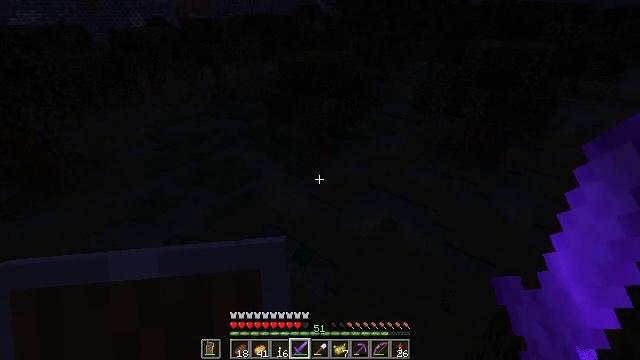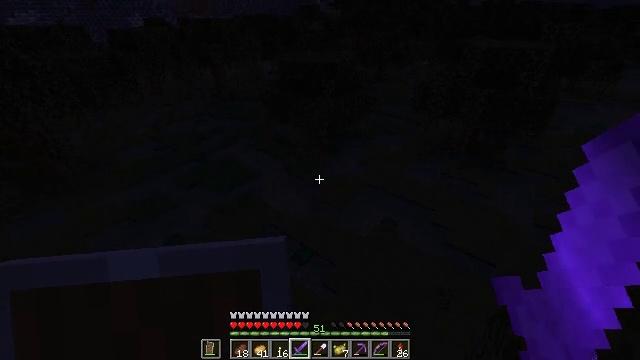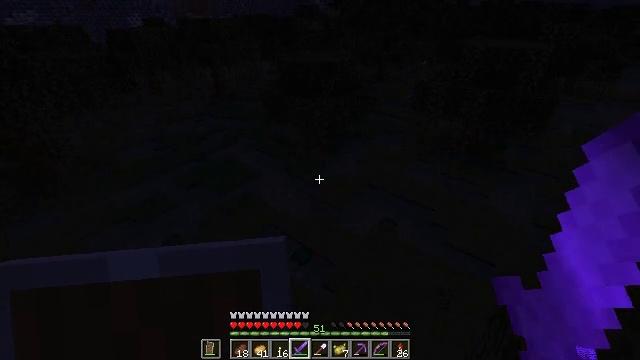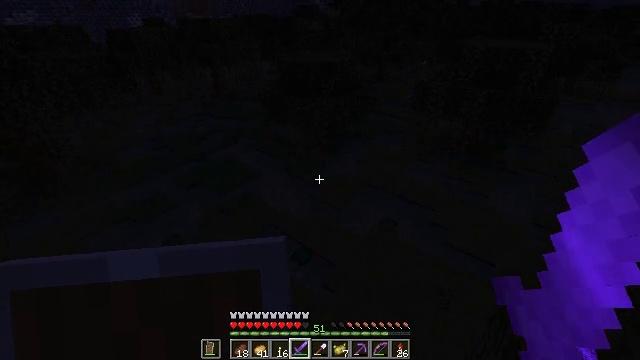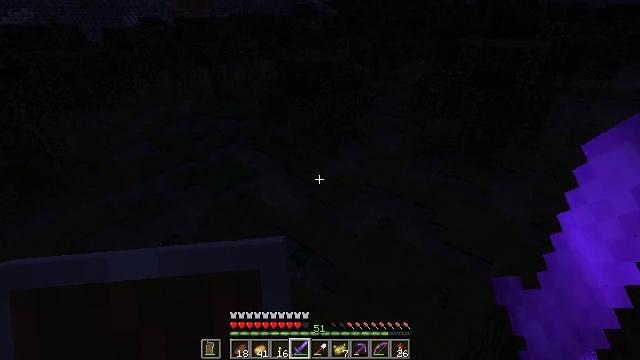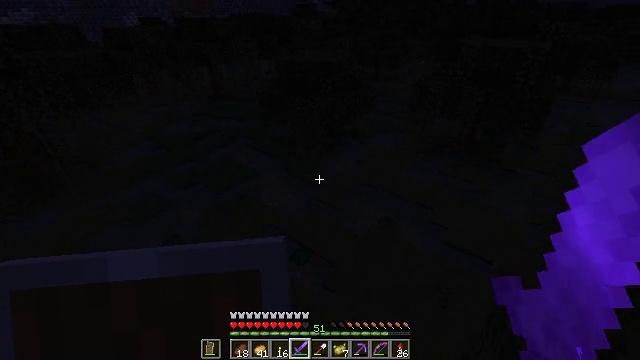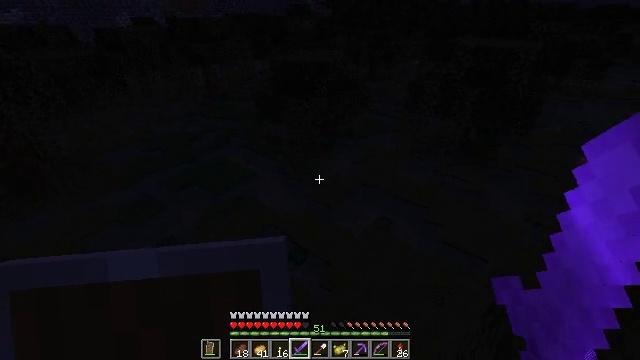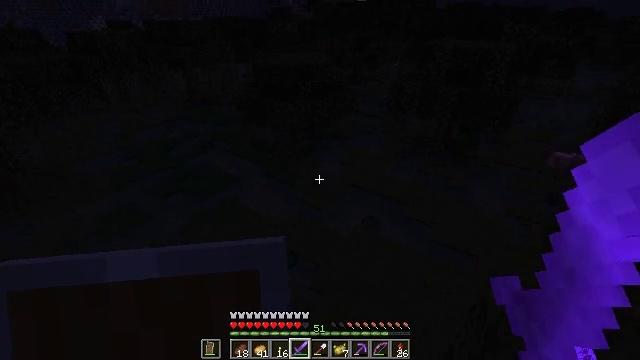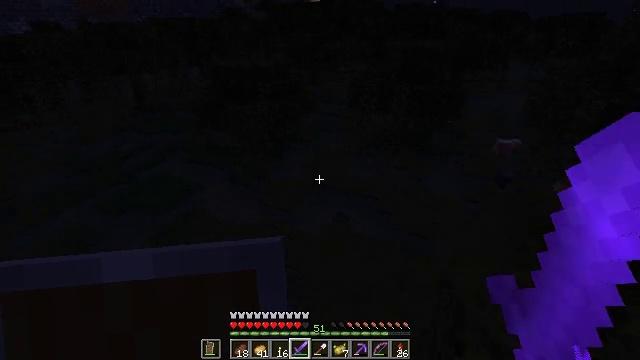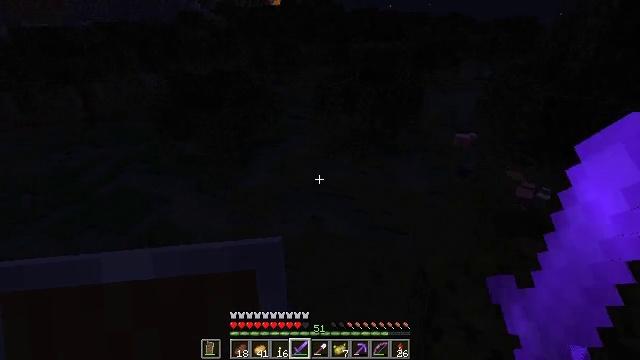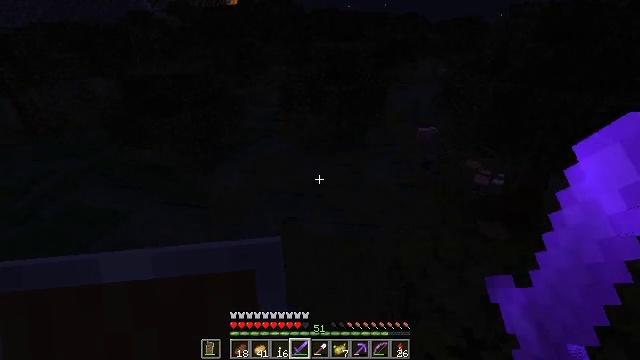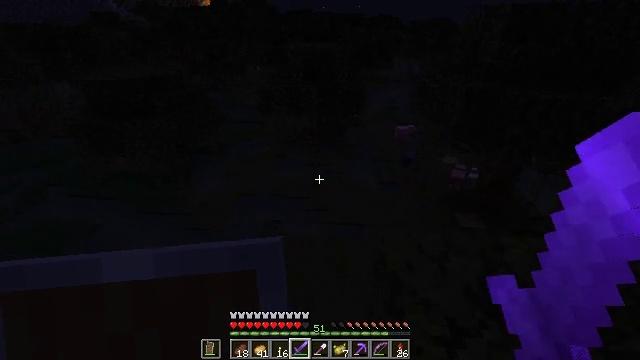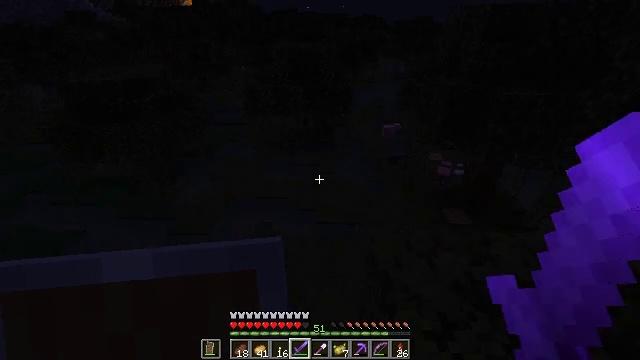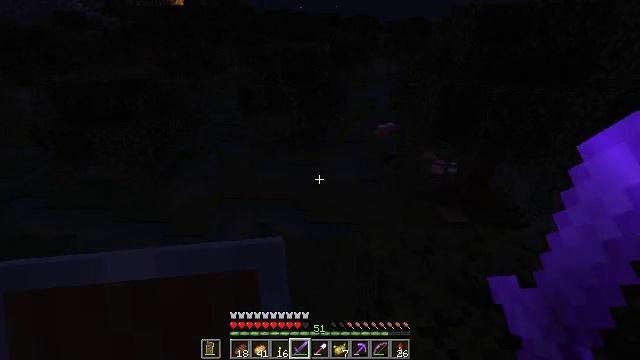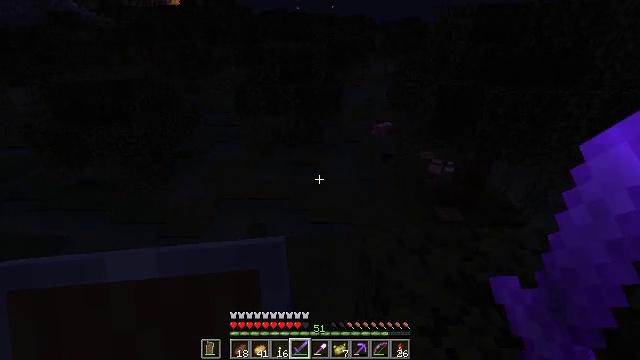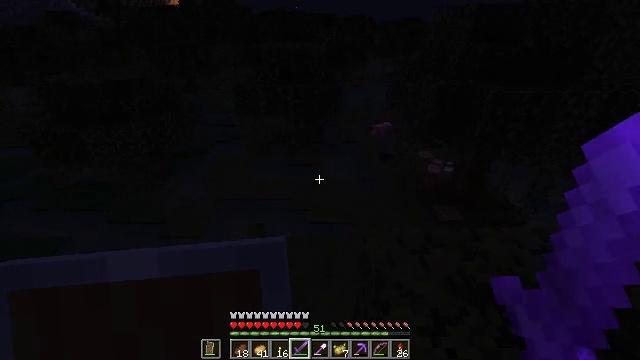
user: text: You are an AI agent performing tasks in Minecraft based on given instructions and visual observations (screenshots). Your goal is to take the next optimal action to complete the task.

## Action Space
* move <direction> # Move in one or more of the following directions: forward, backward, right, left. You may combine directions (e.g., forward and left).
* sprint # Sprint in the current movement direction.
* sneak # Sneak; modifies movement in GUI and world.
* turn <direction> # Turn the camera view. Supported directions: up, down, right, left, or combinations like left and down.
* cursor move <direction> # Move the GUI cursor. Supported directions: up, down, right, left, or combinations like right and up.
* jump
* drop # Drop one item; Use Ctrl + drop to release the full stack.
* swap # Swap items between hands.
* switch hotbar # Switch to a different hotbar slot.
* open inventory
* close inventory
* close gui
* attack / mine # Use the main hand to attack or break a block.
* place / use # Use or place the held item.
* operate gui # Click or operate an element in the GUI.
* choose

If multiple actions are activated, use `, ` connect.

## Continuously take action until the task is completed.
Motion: motion action
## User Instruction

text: Hunt a slime.
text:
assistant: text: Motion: no_op
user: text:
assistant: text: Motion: no_op
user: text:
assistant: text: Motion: no_op
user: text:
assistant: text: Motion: no_op
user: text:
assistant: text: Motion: no_op
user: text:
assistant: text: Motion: turn right
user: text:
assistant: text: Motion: turn right
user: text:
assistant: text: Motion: turn right
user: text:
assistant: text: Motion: turn right
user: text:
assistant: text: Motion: turn right
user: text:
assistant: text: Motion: turn right
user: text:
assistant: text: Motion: turn right
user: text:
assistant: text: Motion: turn right
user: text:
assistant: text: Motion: no_op
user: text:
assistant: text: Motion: no_op
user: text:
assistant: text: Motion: no_op
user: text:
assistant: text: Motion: no_op
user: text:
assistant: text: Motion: no_op
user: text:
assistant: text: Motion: no_op
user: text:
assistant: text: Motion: no_op
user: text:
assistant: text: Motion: no_op
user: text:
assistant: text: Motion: no_op
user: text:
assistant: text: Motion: no_op
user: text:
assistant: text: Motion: no_op
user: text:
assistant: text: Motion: no_op
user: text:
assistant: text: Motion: no_op
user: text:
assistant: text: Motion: no_op
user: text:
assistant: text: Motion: no_op
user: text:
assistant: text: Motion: no_op
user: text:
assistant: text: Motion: no_op